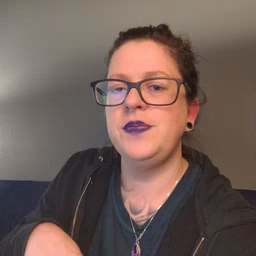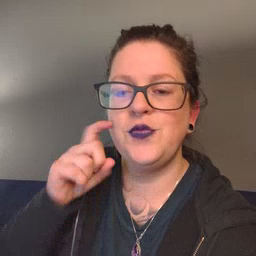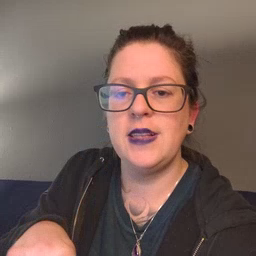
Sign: cry